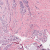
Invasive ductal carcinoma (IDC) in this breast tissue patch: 1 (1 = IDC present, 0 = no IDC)